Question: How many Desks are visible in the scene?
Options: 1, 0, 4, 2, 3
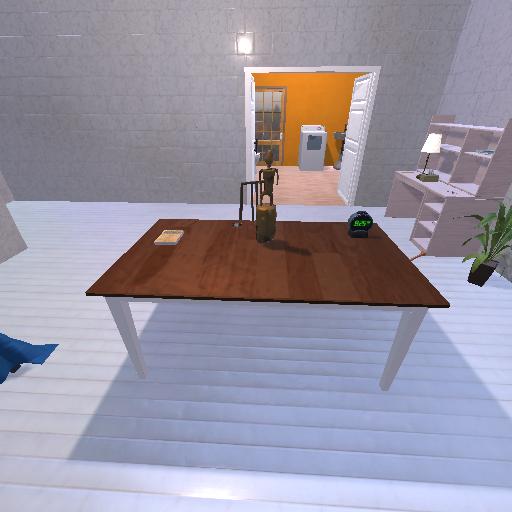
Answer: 1